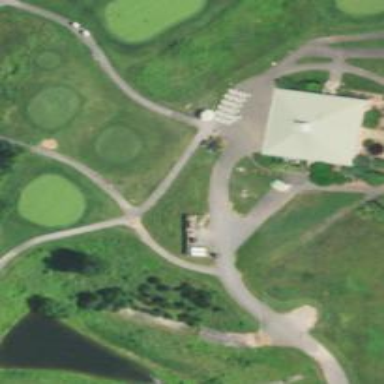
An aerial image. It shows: Path for golf carts.